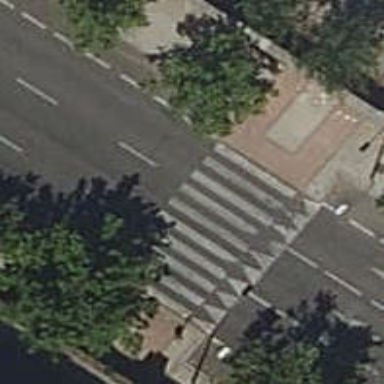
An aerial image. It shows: Uncontrolled footway crossing with markings.